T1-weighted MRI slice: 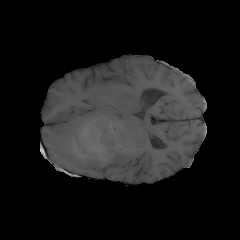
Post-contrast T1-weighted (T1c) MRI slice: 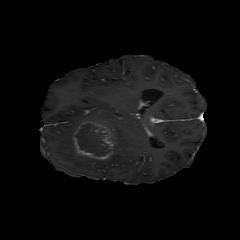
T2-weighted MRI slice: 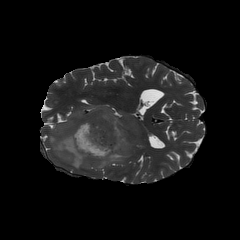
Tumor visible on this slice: yes